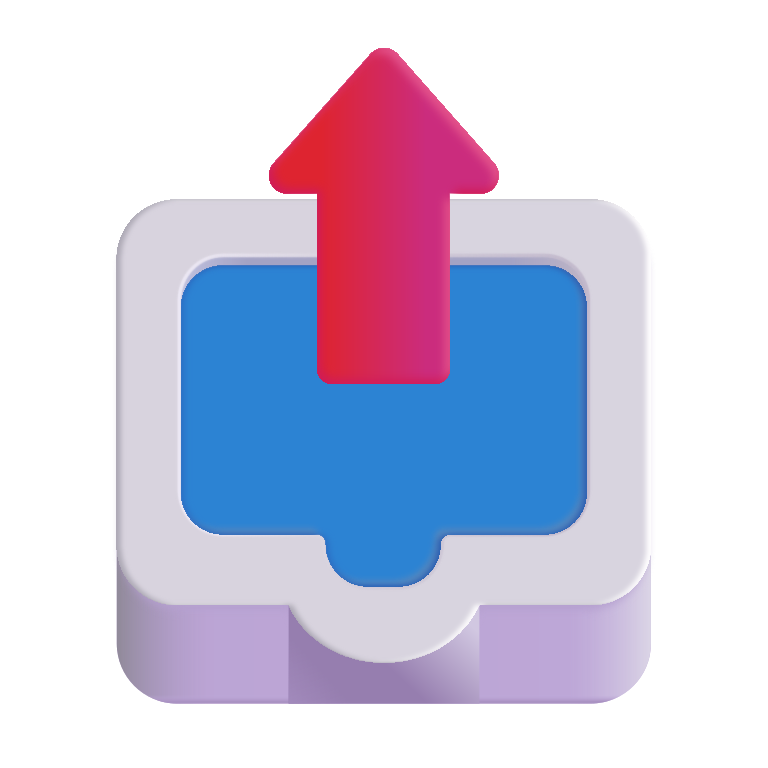
outbox tray color